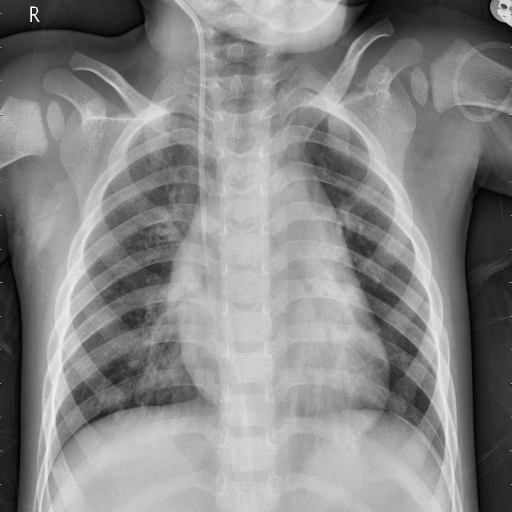
Finding: PNEUMONIA